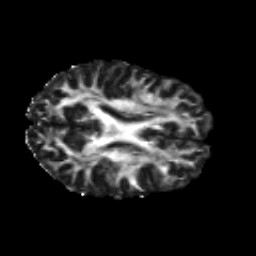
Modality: FA
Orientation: axial
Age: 27
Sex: female
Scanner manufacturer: siemens
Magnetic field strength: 3 T
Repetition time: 8.8 s
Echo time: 0.085 s